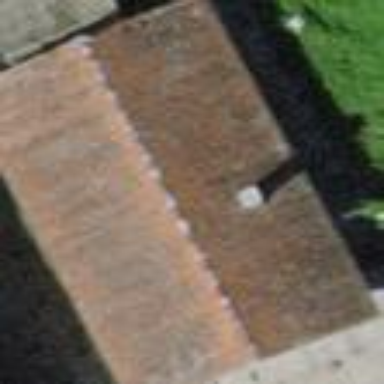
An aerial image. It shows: Garage building.